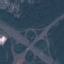
Label: Highway